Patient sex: M
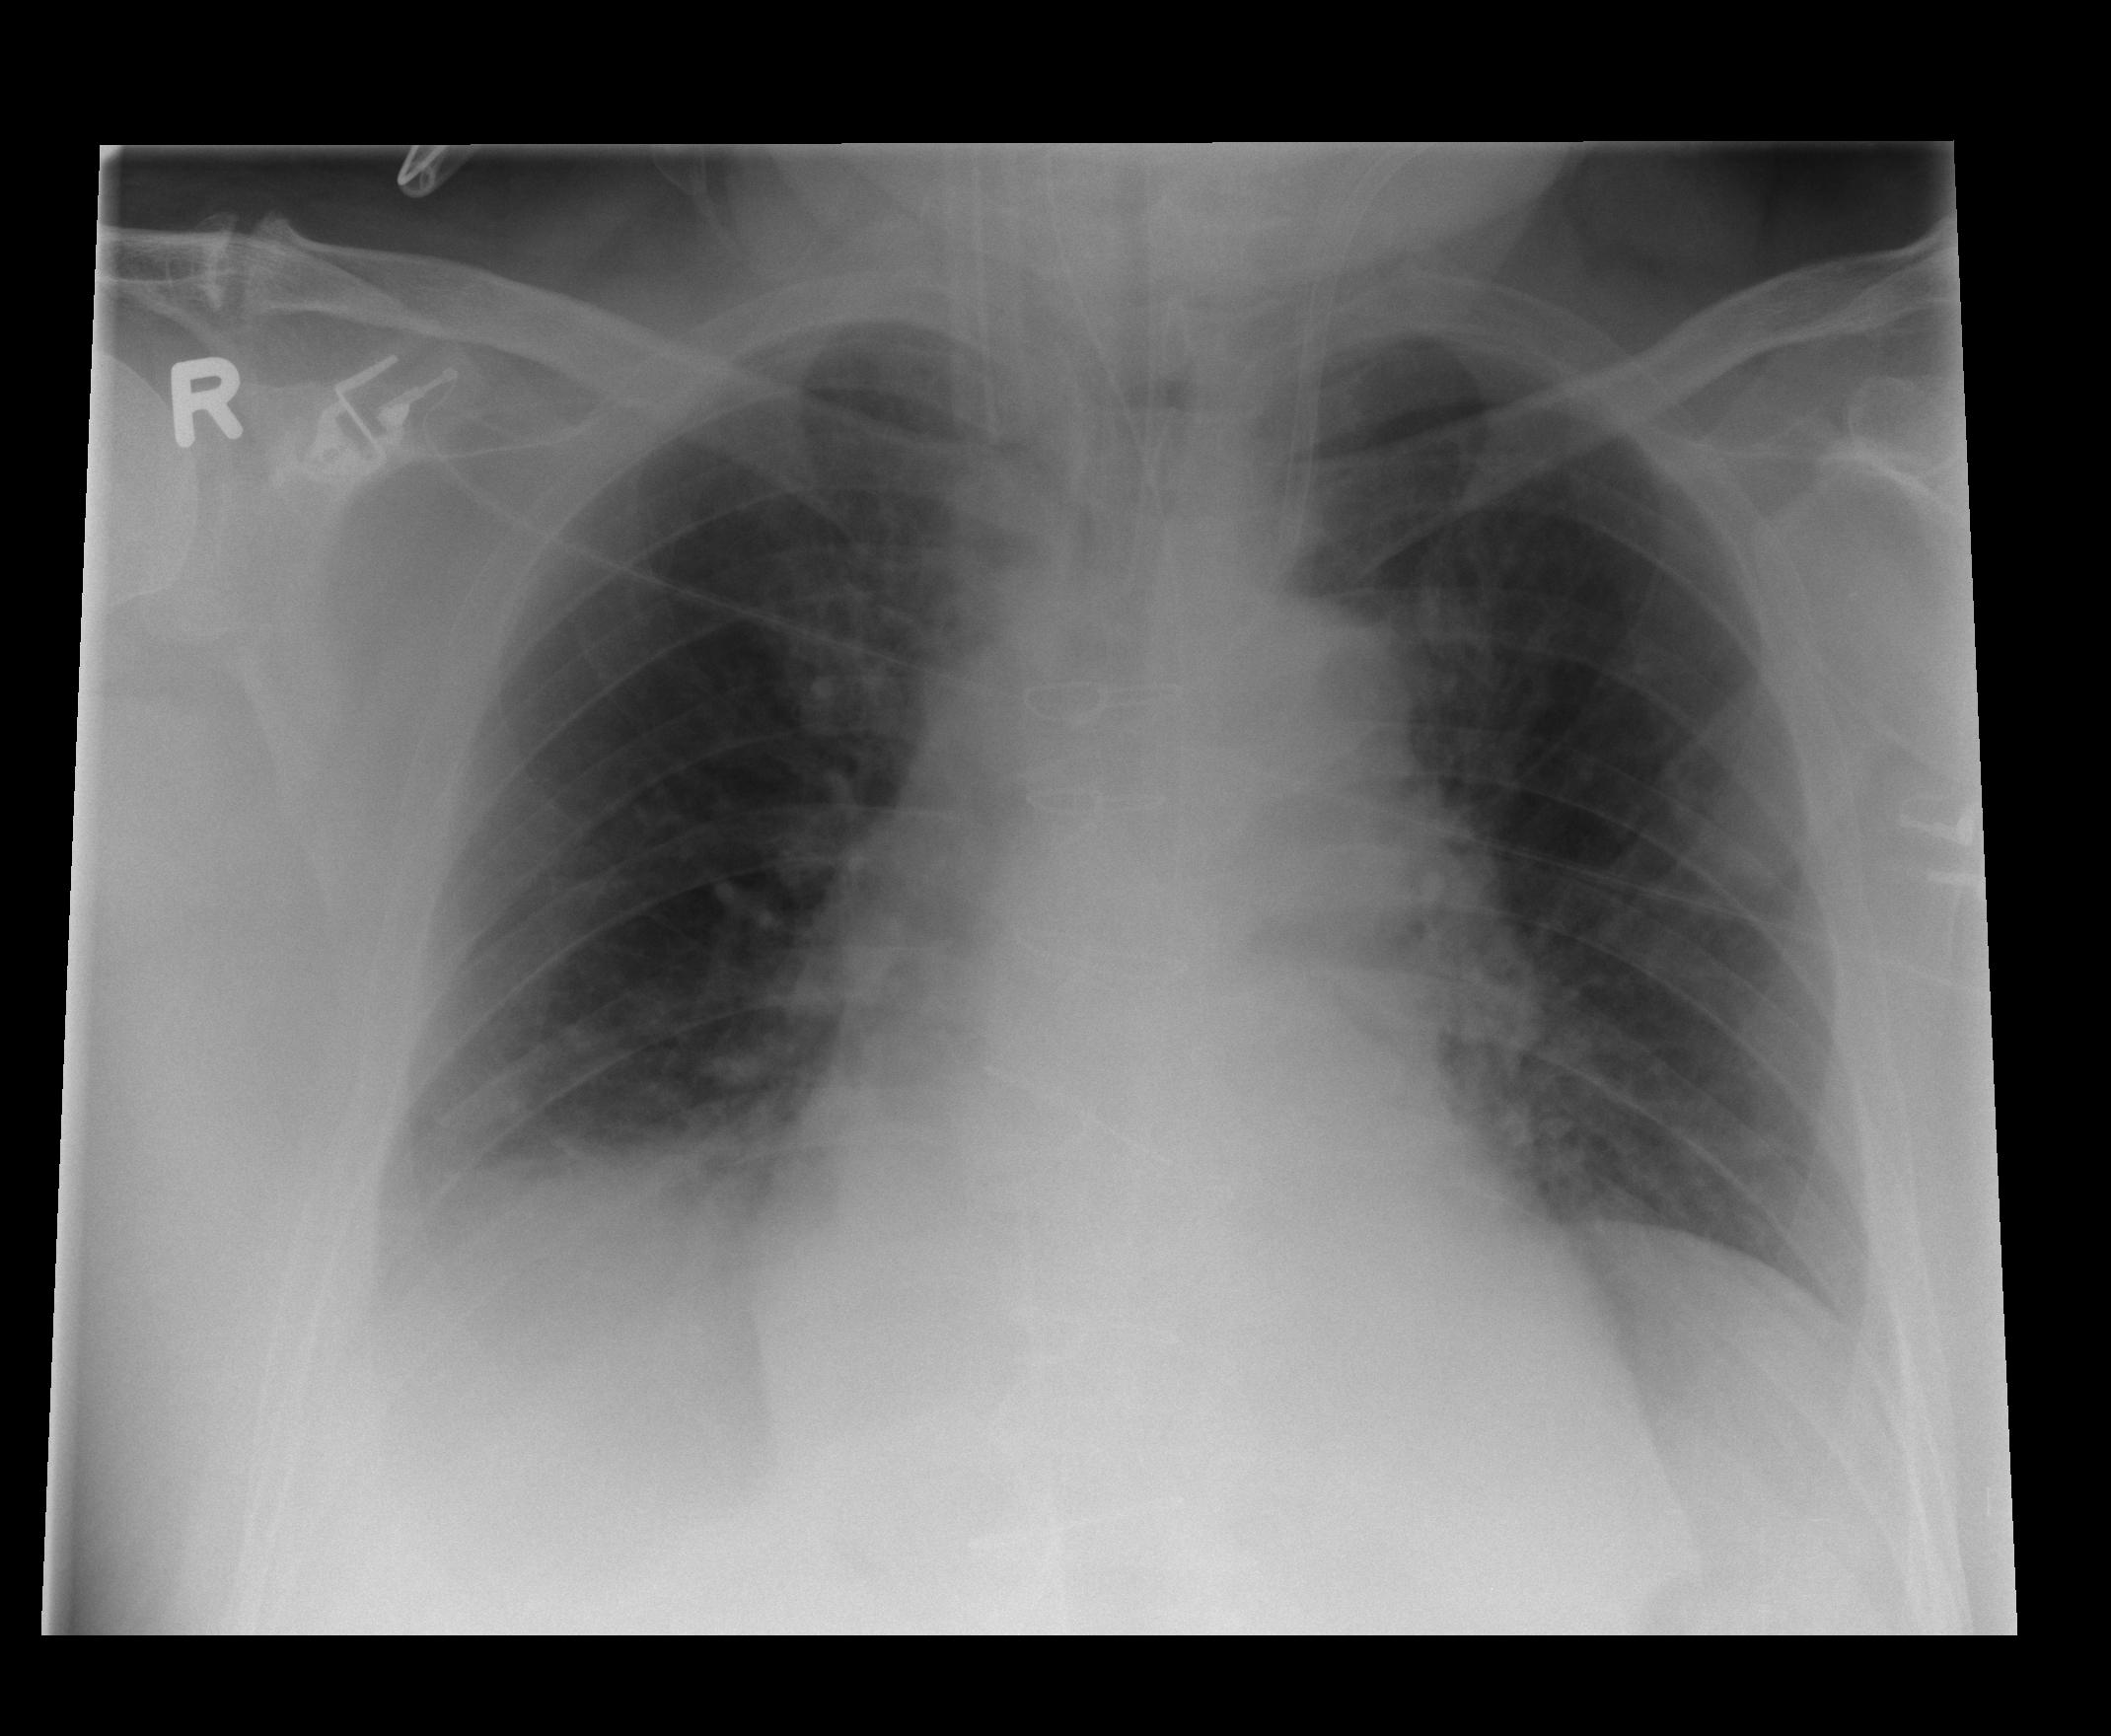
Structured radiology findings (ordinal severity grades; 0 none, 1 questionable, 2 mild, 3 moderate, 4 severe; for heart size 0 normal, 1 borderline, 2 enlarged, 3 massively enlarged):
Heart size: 2
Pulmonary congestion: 2
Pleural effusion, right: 2
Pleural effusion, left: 0
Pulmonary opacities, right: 0
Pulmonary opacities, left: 0
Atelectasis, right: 0
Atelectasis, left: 0